Question: To simplify I have a table and I just want to make a select with the data at blue, is tricky for me because I must use the 'where textanswer='dimibilli d2'' but I will only get the records 5, 7, 10, 12 but I want to get the 6, 8, 9 to
How can I do this?

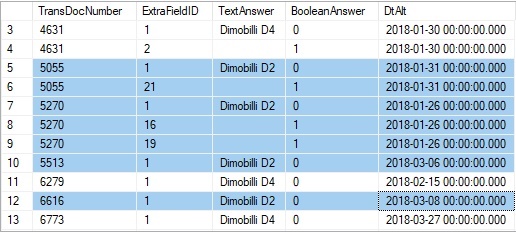
Answer: select rows with required text column and match corresponding Id's to get required output.
'''
declare @table table (transdocnumber int, textanswer varchar(20))
insert @table (transdocnumber,textanswer)
select 4631, 'Dimibilli D4' union all
select 4631, '' union all
select 5055, 'Dimibilli D2' union all
select 5055, '' union all
select 5270, 'Dimibilli D2' union all
select 5270, '' union all
select 5270, '' union all
select 5513, 'Dimibilli D2' union all
select 6279, 'Dimibilli D4' union all
select 6616, 'Dimibilli D2' union all
select 6773, 'Dimibilli D4'
select t.transdocnumber,t.textanswer from (
select transdocnumber from @table where textanswer = 'Dimibilli D2' ) x
inner join @table t on x.transdocnumber = t.transdocnumber where t.textanswer = ''
union all
select transdocnumber,textanswer from @table where textanswer = 'Dimibilli D2'
order by transdocnumber
'''
Solution:
'''
SELECT t.transdocnumber, t.extrafield_id, t.textanswer, t.BooleanAnswer, t.DtAlt
FROM (
SELECT *
FROM TABLE
WHERE textanswer = 'Dimibilli D2'
) x
INNER JOIN TABLE t ON x.transdocnumber = t.transdocnumber
WHERE t.textanswer = ''
UNION ALL
SELECT transdocnumber, extrafield_id, textanswer, BooleanAnswer, DtAlt
FROM TABLE
WHERE textanswer = 'Dimibilli D2'
ORDER BY transdocnumber
'''